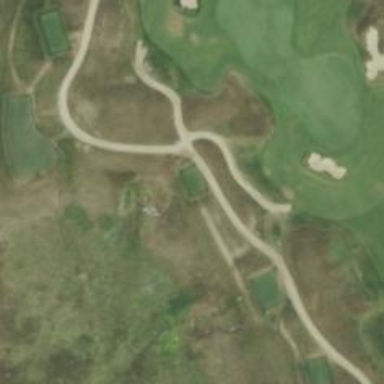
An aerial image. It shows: Golf green.